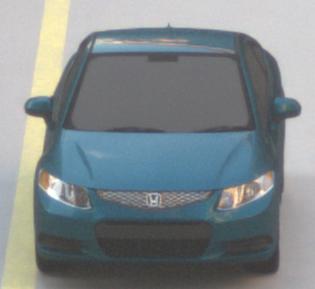
Make: Honda
Model: Civic Limousine 1.8
Detailed model: Civic (IX) Limousine
Model produced from: 2014/05
Model produced until: 2017/06
Doors: 4
Color: blue
Road condition: dry road
Daytime: sunrise or sunset
Contrast: low contrast